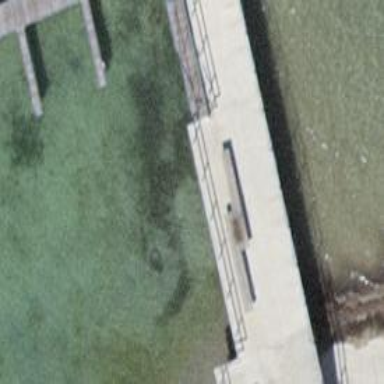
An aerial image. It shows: Bench.